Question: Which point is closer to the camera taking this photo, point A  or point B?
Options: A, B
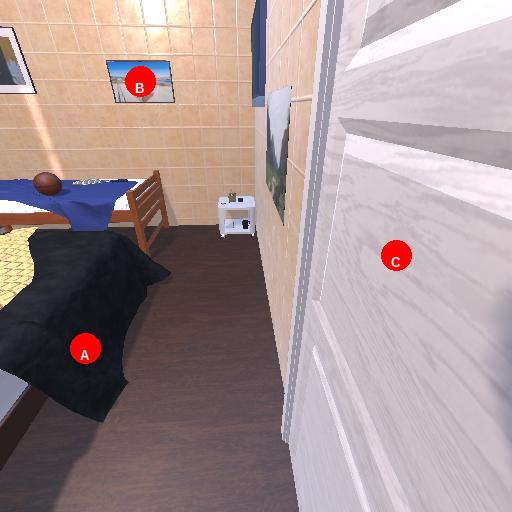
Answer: A